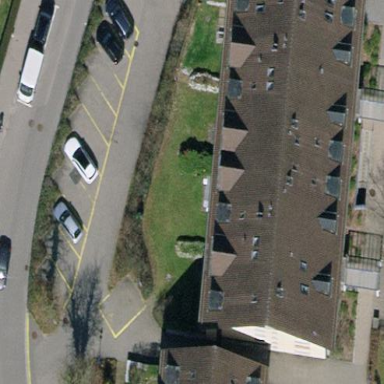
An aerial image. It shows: Apartments building with gabled tile roof.